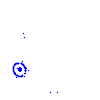
Particle: kaon